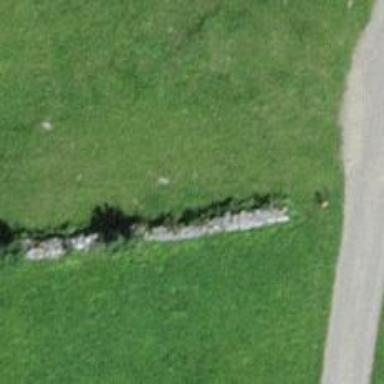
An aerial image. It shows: Wall barrier.